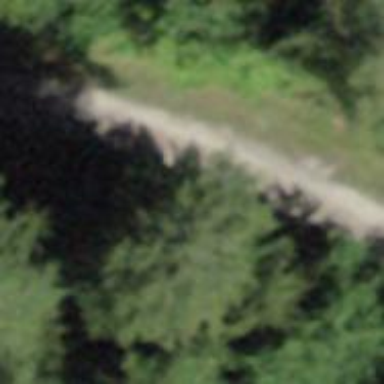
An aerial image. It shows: Track road with grade 2 track type. The track is groomed for classic and skating techniques and is used for Nordic skiing and hiking.